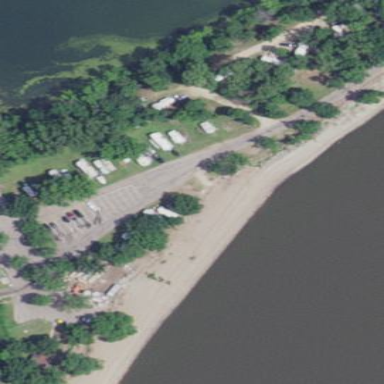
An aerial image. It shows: Campsite for tourism.